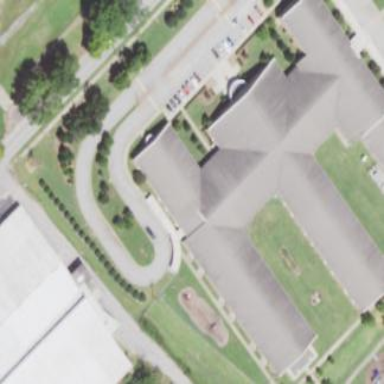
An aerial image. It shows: School building.